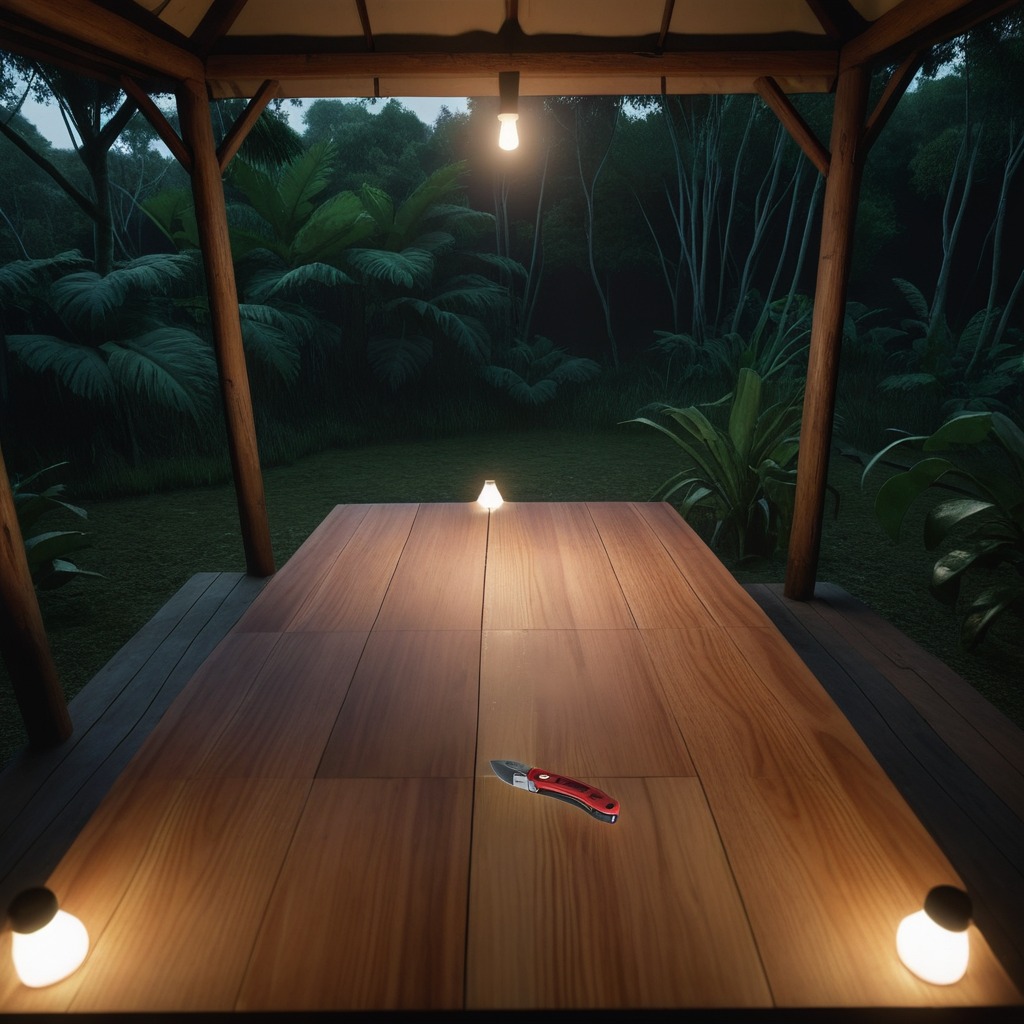
A utility knife is lying on a wooden table inside a jungle field workshop tent at night.